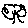
Label: tree